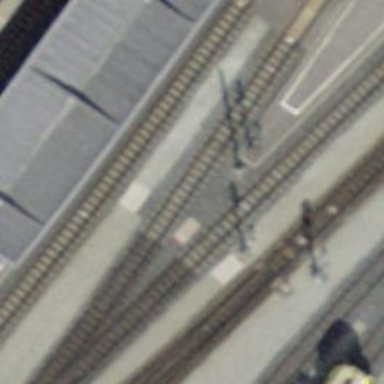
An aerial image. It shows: Railway signal.